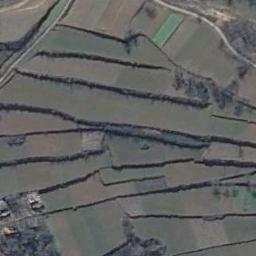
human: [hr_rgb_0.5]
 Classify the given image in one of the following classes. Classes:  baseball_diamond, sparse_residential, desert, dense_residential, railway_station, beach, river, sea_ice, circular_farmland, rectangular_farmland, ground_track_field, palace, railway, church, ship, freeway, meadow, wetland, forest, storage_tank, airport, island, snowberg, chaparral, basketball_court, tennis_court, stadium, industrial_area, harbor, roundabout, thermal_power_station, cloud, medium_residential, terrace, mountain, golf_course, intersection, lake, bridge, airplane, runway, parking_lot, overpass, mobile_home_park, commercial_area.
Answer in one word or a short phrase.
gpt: terrace